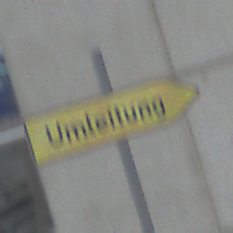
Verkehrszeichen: UmleitungswegweiserRechtsweisend
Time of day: MorningAfternoon
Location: Outdoor (Urban)
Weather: PartlyCloudy
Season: NotSpecified
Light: Natural